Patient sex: M
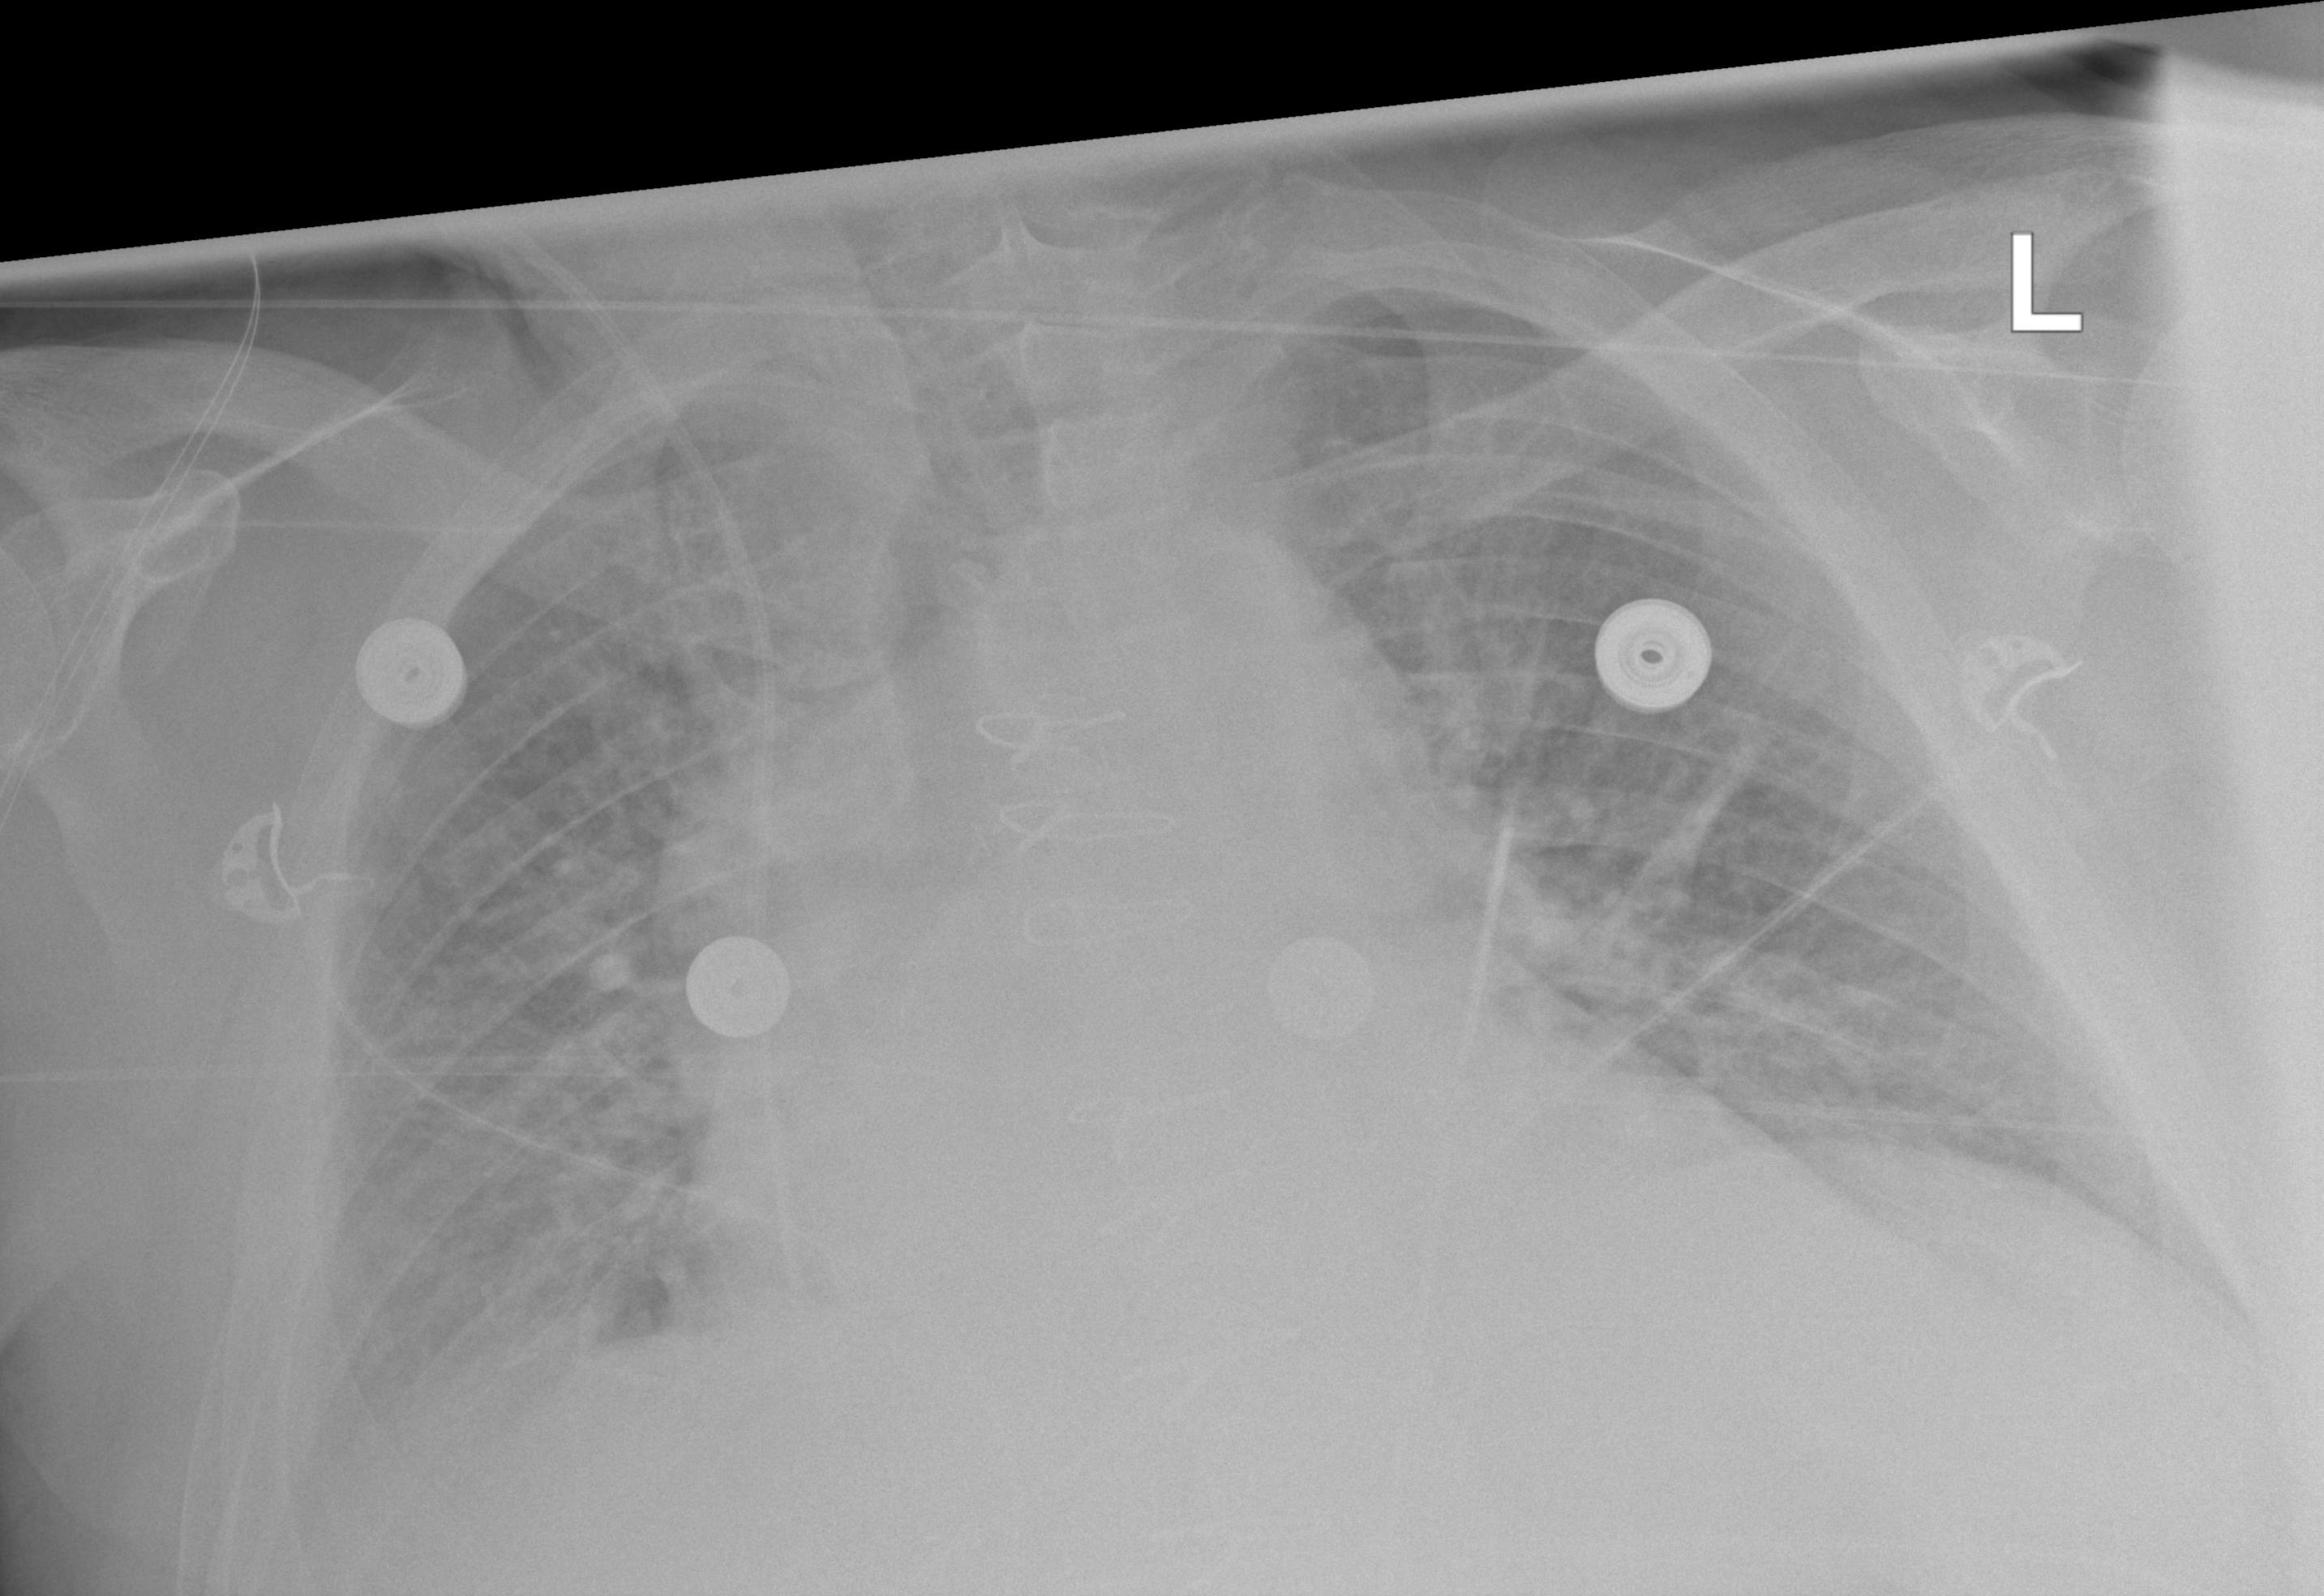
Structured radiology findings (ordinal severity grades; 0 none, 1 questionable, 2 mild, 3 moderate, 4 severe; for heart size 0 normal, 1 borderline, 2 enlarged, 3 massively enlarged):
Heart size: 2
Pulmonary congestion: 2
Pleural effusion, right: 2
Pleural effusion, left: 0
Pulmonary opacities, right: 3
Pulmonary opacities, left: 2
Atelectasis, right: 2
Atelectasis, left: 2